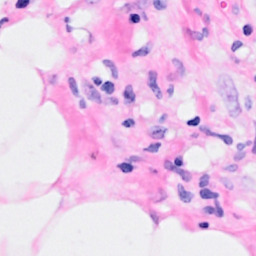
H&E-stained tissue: Breast